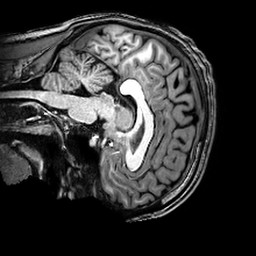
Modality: T1w
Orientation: sagittal
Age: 32
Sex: male